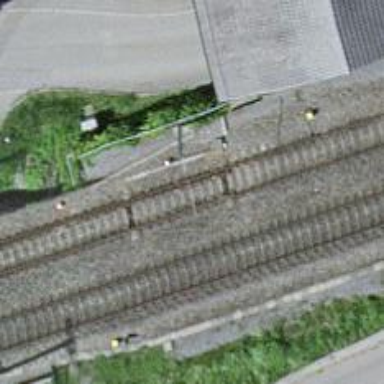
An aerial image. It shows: Railway switch.